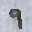
Label: 9